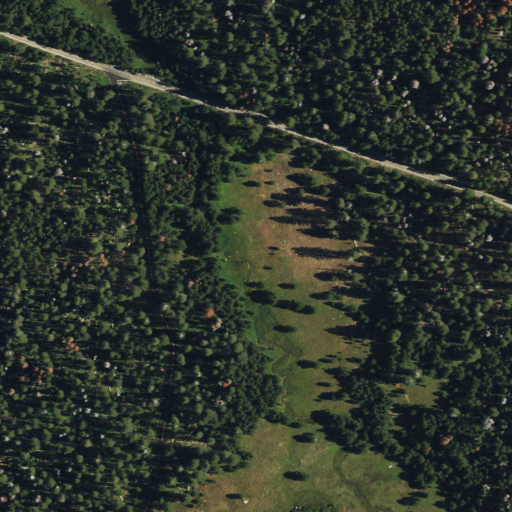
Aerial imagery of plain(s) in California named Peregoy Meadow containing evergreen forest, herbaceous wetlands, woody wetlands, and shrub